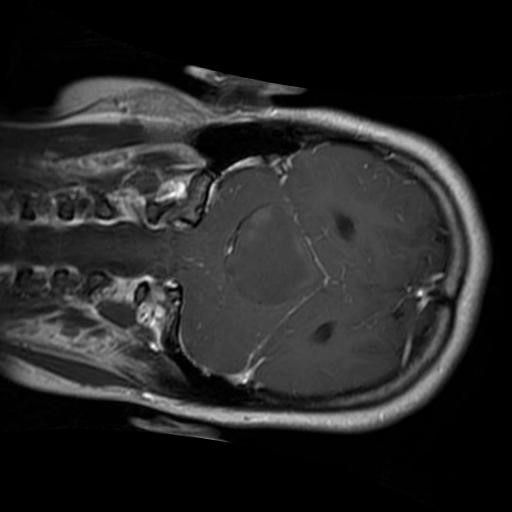
Label: brain_glioma